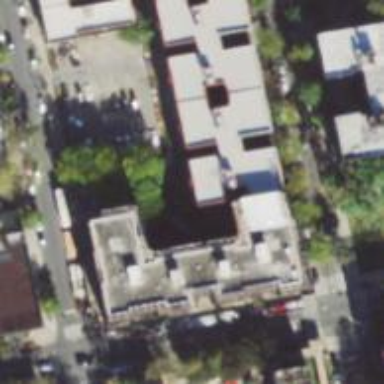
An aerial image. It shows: Kindergarten.